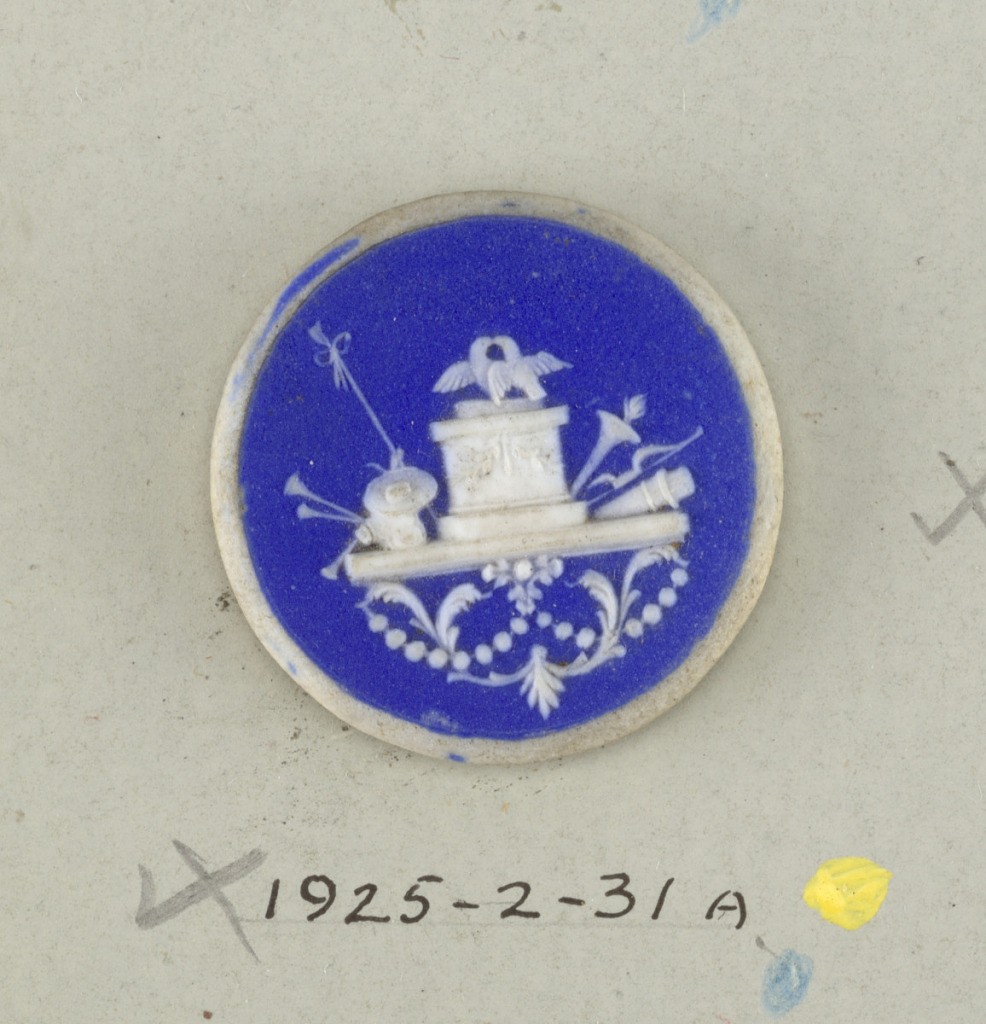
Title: Button
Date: late 18th century
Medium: Stoneware
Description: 1925-2-31-a,b: Three circular medallions in the style of Wedgwood...